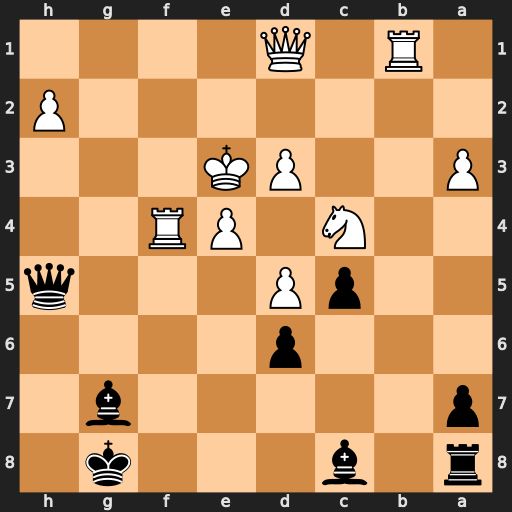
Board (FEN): r1b3k1/p5b1/3p4/2pP3q/2N1PR2/P2PK3/7P/1R1Q4
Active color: b
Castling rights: -
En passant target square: -
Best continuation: Bd4+ Kd2 Qxh2+ Qe2 Qxf4+